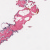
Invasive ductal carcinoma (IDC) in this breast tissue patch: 0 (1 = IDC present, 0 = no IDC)